Question: Using Dexterity on Plone 4.2 I have created a custom type which enables the user to upload .ogg, .mp4, .webm and .swf files, these are then displayed using a '<video>' element.
I have run into a problem in which it seems Internet Explorer doesn't know how to get hold of the file.
Below is the view for my type:
'''
<video width="320" height="240" controls autoplay>
<source src=""
tal:condition="context/ogg_video_file"
tal:attributes="src string:${context/absolute_url}/@@download/ogg_video_file/${context/ogg_video_file/filename}"
type="video/ogg"
/>
<source src=""
tal:condition="context/video_file"
tal:attributes="src string:${context/absolute_url}/@@download/video_file/${context/video_file/filename};"
type="video/mp4"
/>
<source src=""
tal:condition="context/webm_video_file"
tal:attributes="src string:${context/absolute_url}/@@download/webm_video_file/${context/webm_video_file/filename}"
type="video/webm"
/>
<object classid="clsid:D27CDB6E-AE6D-11cf-96B8-444553549D43"
width="320" height="240" type="application/x-shockwave-flash">
<param name="movie"
tal:attributes="value string:${context/absolute_url}/@@download/swf_video_file/${context/swf_video_file/filename}"/>
<param name="flashvars" value=""/>
<param name="allowscriptaccess" value="always"/>
<param name="allowfullscreenaccess" value="true"/>
<param name="bgcolor" value="#FFFFFF"/>
<embed width="320" height="240" type="application/x-shockwave-flash"
tal:attributes="src string:${context/absolute_url}/@@download/swf_video_file/${context/swf_video_file/filename}"/>
</object>f]-->
</object>
</video>
'''
Everything works as expected until Internet Explorer 8 or below is loaded up, obviously it doesn't support the '<video>' element so it would then render the '<object>' element, however it doesn't seem to find or play the swf file.
I have tried:
- '<object>''<video>'- <URL>
So I know my code , but I can't figure out why I am not seeing my video. When I right click where the video in IE, I only see:
'''
Movie not loaded...
About Adobe Flash Player 10...
'''
If you could shed some light on my situation it would be greatly appreciated.
## Update
It seems after modifying the '<object>' code to the following:
'''
<object
width="320" height="240" type="application/x-shockwave-flash"
tal:attributes="data string:${context/absolute_url}/@@download/swf_video_file/${context/swf_video_file/filename}"
id="swf_video">
<param name="movie"
tal:attributes="value string:${context/absolute_url}/@@download/swf_video_file/${context/swf_video_file/filename}"/>
<param name="flashvars" value=""/>
<param name="allowscriptaccess" value="always"/>
<param name="allowfullscreenaccess" value="true"/>
<param name="bgcolor" value="#FFFFFF"/>
</object>
'''
Internet Explorer seems to download the flash movie but not play it. (I can see the little message "1 item remaining" while the page is loading, and this takes quite a while to go away, I assume this means it's downloading the video but still not playing it. Right clicking where the video is still shows me the same 'Movie not loaded...' message
The box that I see which disappears as soon as the item has finished downloading:

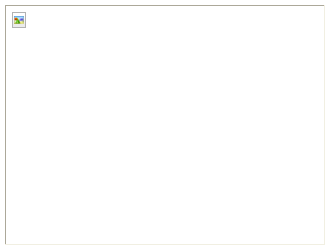
Answer: I was looking into <URL> to perhaps give me a more 'finished' experience for Internet Explorer when I stumbled across a handy generator:
<URL>
After a bit of TALES-ifying it does exactly what I want.
Code for anyone else struggling with a similar problem:
'''
<video width="320" height="240" controls="controls">
<source src=""
tal:condition="context/webm_video_file"
tal:attributes="src string:${context/absolute_url}/@@download/webm_video_file/${context/webm_video_file/filename}"
type="video/webm"
/>
<source src=""
tal:condition="context/video_file"
tal:attributes="src string:${context/absolute_url}/@@download/video_file/${context/video_file/filename};"
type="video/mp4"
/>
<source src=""
tal:condition="context/ogg_video_file"
tal:attributes="src string:${context/absolute_url}/@@download/ogg_video_file/${context/ogg_video_file/filename}"
type="video/ogg"
/>
<object type="application/x-shockwave-flash"
data="http://releases.flowplayer.org/swf/flowplayer-3.2.1.swf" width="320" height="240">
<param name="movie" value="http://releases.flowplayer.org/swf/flowplayer-3.2.1.swf" />
<param name="allowFullScreen" value="true" />
<param name="wmode" value="transparent" />
<param name="flashVars"
tal:attributes="value string:config={'playlist':[{'url':'${context/absolute_url}/@@download/video_file/${context/video_file/filename}','autoPlay':true}]}"/>
<span title="No video playback capabilities, please download the video below"></span>
</object>
</video>
'''
The code uses HTML5 for all browsers that support it but falls back to <URL>'s flash implementation for older ones. It looks like it uses the '<param name="movie"/>' tag to pull in the flash player and then the '<param name="flashVars"/>' tag to pass the URL of the video file to FlowPlayer.